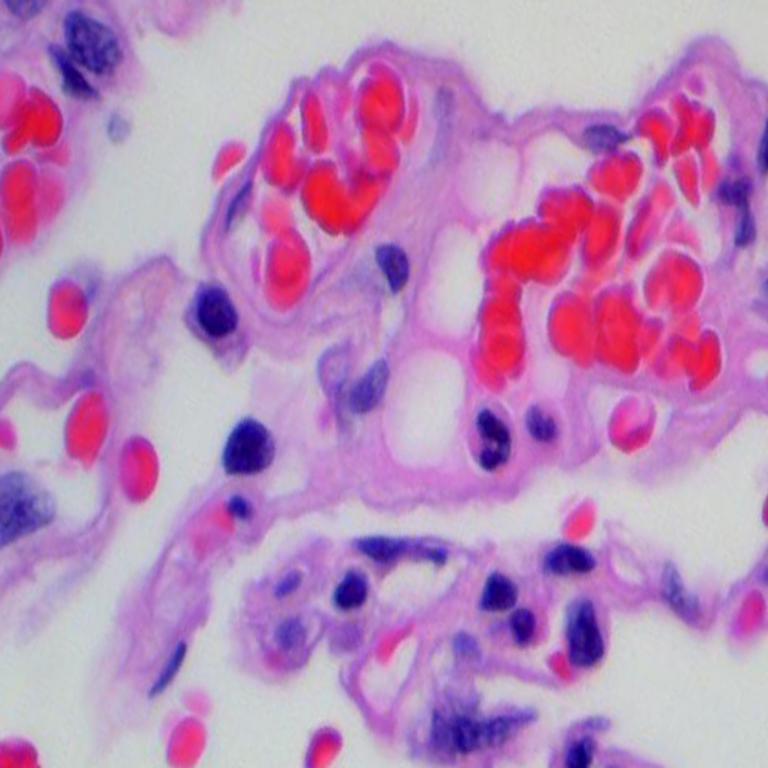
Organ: lung
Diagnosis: benign